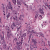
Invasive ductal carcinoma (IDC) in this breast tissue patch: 1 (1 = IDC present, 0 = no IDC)